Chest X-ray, PA view. Patient: 27 years old, sex M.
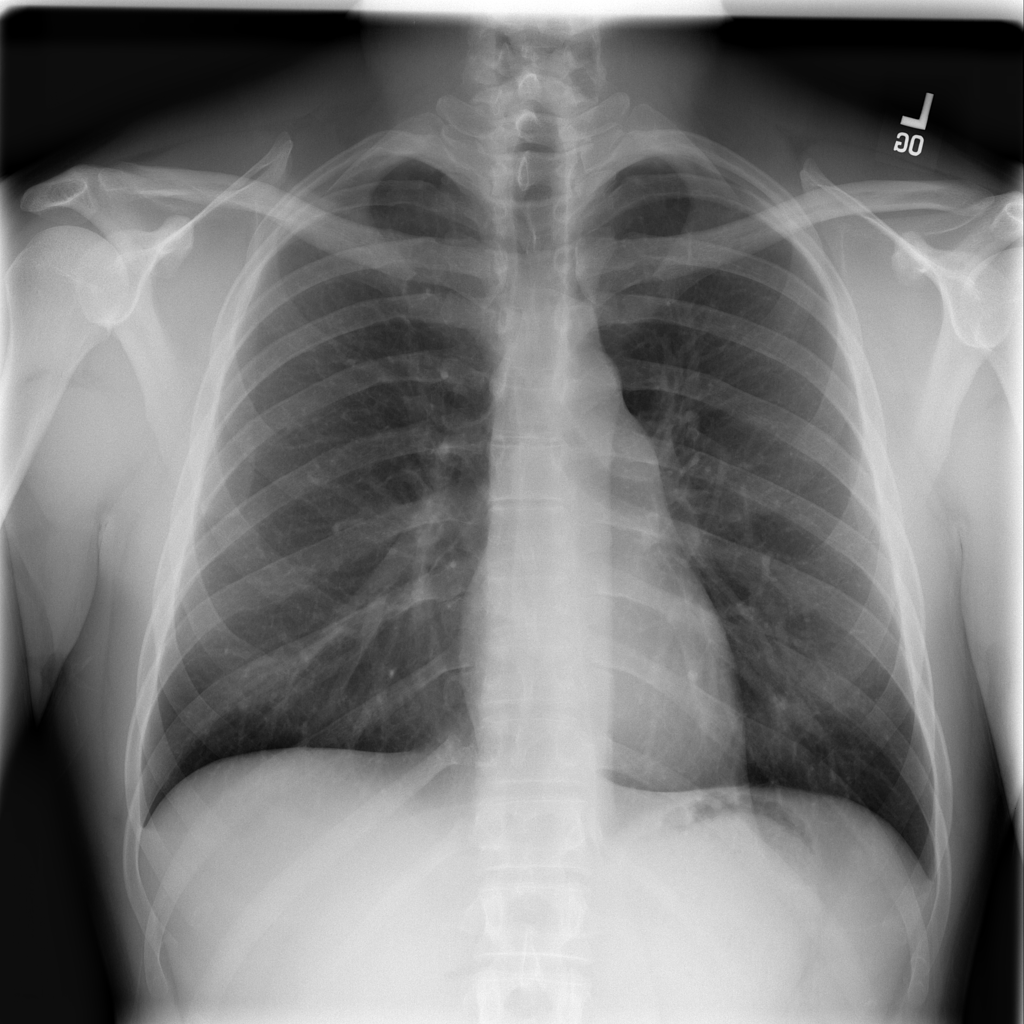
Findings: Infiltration